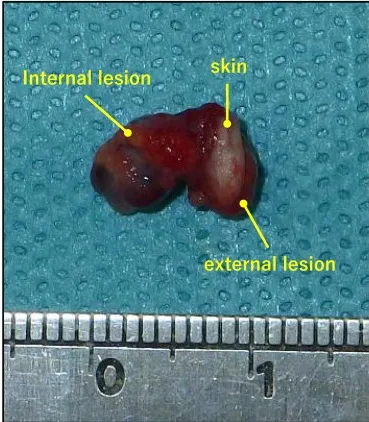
Intraoperative findings. (b) Photograph of the resected lesion. The lesion was hourglass-shaped, separated by the skin.
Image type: medical_photograph (other_medical_photograph)